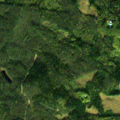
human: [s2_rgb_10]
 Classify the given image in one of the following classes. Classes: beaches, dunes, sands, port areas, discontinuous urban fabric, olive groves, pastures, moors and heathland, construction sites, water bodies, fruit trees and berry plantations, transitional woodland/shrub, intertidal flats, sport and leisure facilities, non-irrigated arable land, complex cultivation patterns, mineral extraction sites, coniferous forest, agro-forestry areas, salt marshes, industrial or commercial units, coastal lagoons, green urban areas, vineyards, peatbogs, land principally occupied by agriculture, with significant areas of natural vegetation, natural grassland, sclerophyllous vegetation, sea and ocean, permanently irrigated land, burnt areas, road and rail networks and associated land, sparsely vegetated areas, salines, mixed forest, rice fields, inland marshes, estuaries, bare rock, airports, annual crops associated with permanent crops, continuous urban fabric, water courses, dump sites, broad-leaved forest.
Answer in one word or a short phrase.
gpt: coniferous forest, mixed forest, transitional woodland/shrub